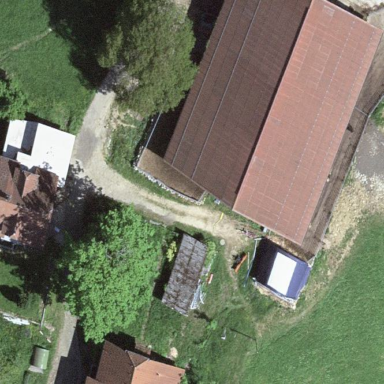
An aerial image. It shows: Farmyard area.